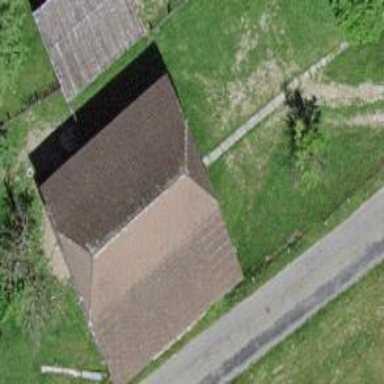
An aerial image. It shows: Barn.